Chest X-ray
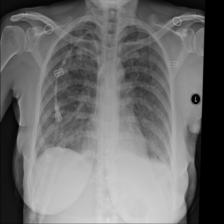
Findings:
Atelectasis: negative
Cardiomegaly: negative
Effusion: negative
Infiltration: negative
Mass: negative
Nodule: negative
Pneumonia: negative
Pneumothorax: negative
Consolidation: negative
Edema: positive
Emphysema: negative
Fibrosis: negative
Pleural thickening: negative
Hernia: negative